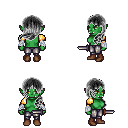
a pixel art fantasy rpg character, female body template, orc, green skin, gold arm armor, metal pants, gray left-swept hairstyle, white cloth bandages, brown shoes, dagger, four views (front, back, left, right), 2x2 character sprite sheet, small pixel art, hard edges, no anti-aliasing